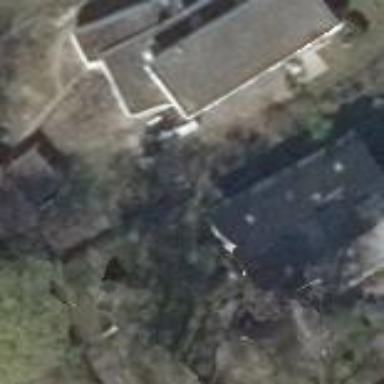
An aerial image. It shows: Detached building with gabled roof.